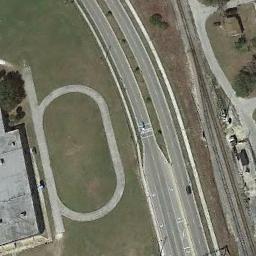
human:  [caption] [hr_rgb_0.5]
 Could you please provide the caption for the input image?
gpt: The ground track field is on a lawn and some freeways are next to the ground track field .

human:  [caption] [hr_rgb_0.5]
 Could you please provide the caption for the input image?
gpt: There is a building next to the ground track field .

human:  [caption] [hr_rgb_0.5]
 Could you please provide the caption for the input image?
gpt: There is a road beside the track and field .

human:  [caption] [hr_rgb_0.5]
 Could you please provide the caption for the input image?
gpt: Residential area built on bare grass next to buildings and roads .

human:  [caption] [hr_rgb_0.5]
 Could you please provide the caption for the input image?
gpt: A ground track field with a gray track beside the freeway .